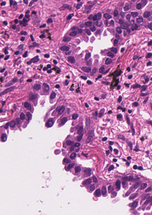
Tumor epithelial tissue: yes
Tumor-associated stroma tissue: yes
Normal tissue: no